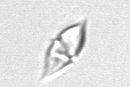
Label: Gyrodinium